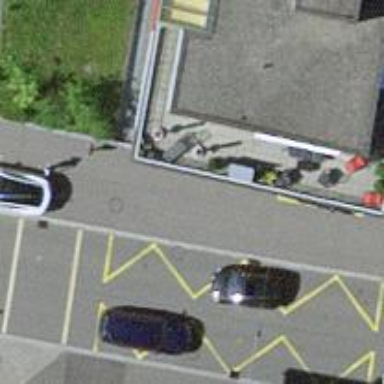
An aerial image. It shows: Bus stop with platform for public transport.